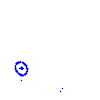
Particle: kaon